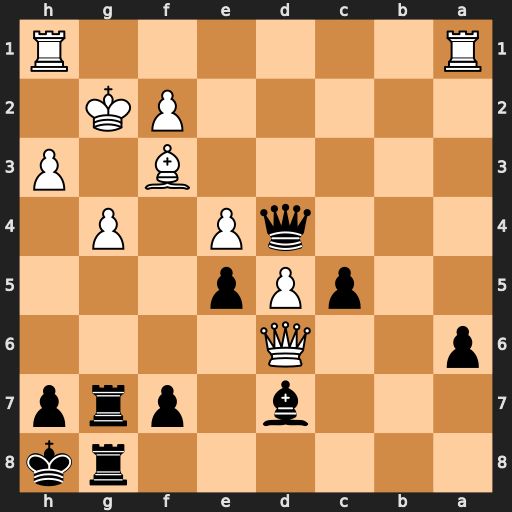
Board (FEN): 6rk/3b1prp/p2Q4/2pPp3/3qP1P1/5B1P/5PK1/R6R
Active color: b
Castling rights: -
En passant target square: -
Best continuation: Bxg4 hxg4 Rxg4+ Bxg4 Qxe4+ Kf1 Qxh1+ Ke2 Qe4+